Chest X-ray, AP view. Patient: 16 years old, sex M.
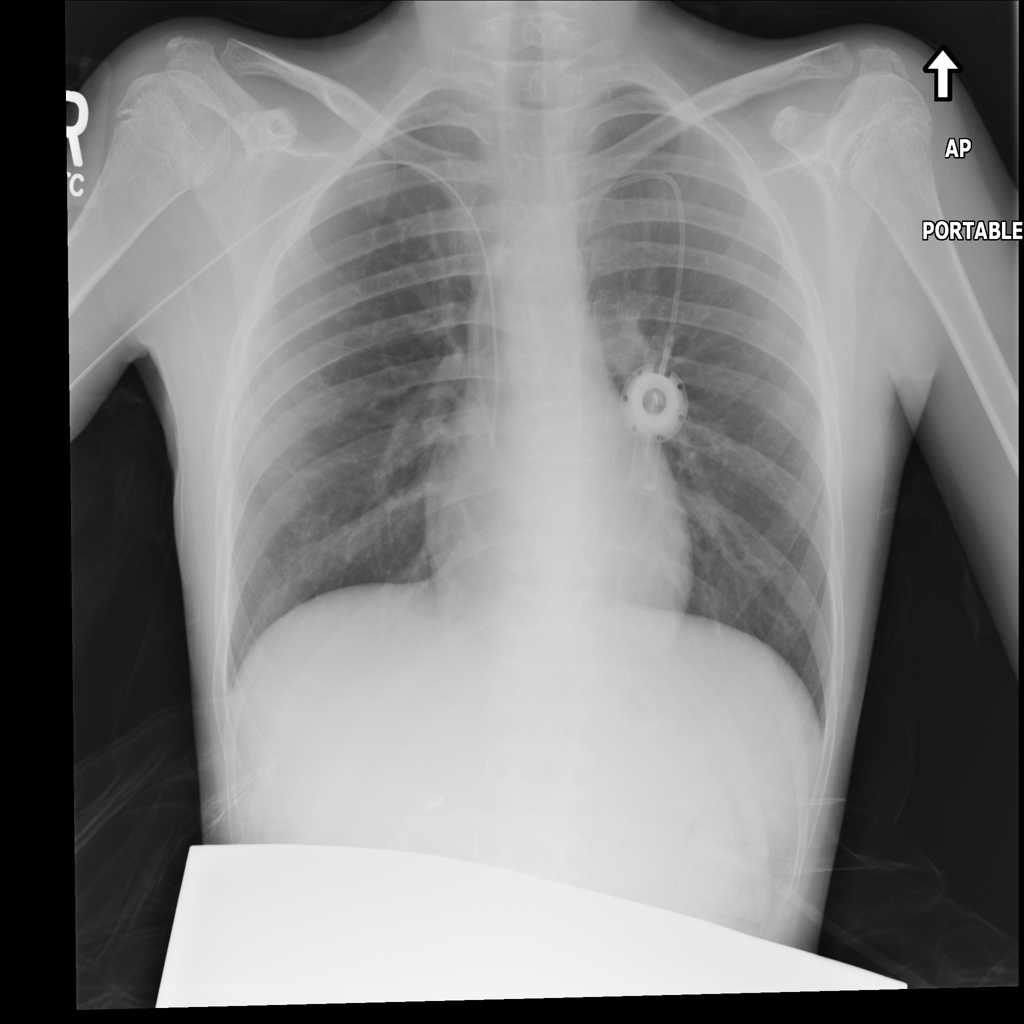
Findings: No Finding